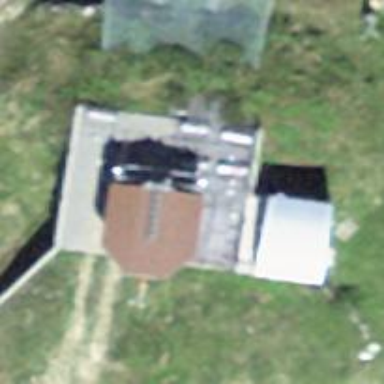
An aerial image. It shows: Aerialway station.